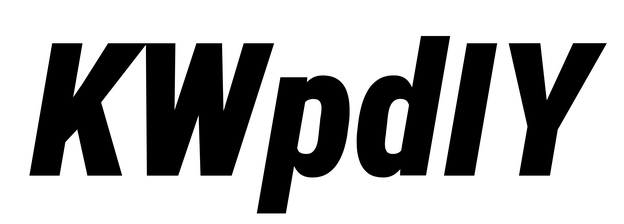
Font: Roboto-Italic_Condensed_Black_Italic